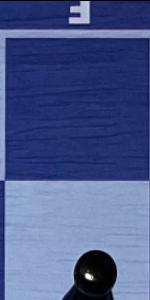
Label: Empty